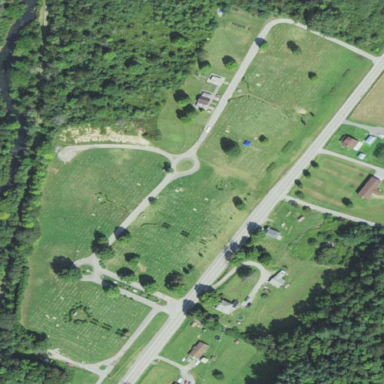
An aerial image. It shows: Graveyard.